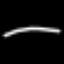
Label: line